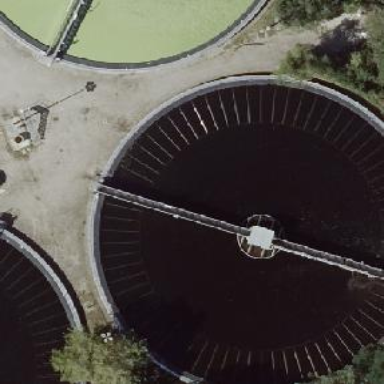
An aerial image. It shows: Body of wastewater.